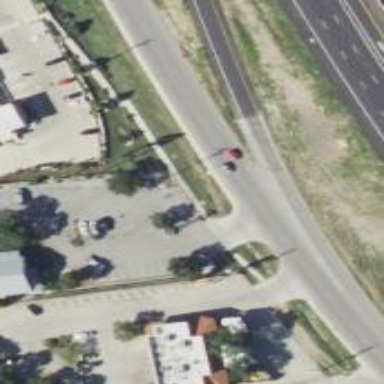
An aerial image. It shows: Secondary road with asphalt surface and frontage road.